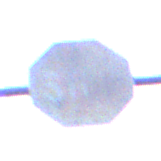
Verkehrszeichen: Stop
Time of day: MorningAfternoon
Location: Outdoor (Nature)
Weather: Overcast
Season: Winter
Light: Natural